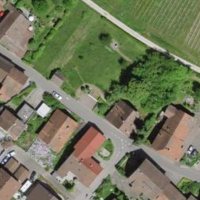
EUNIS habitat code: 54
Species observed at this site:
Ficus carica